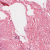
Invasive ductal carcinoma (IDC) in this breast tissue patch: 0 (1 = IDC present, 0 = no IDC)